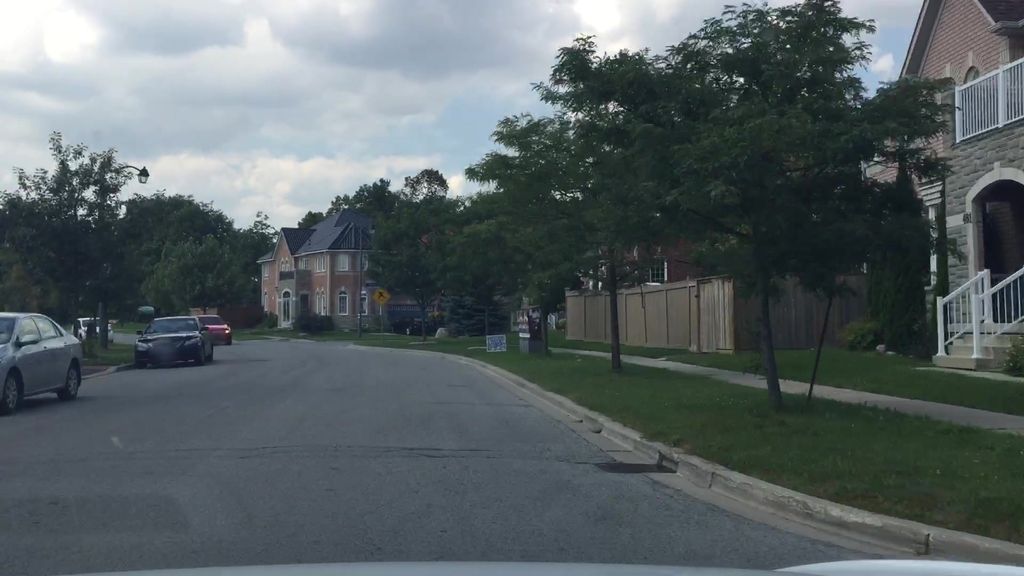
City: toronto